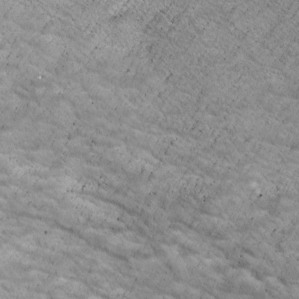
Label: non_frost